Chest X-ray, AP view. Patient: 46 years old, sex F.
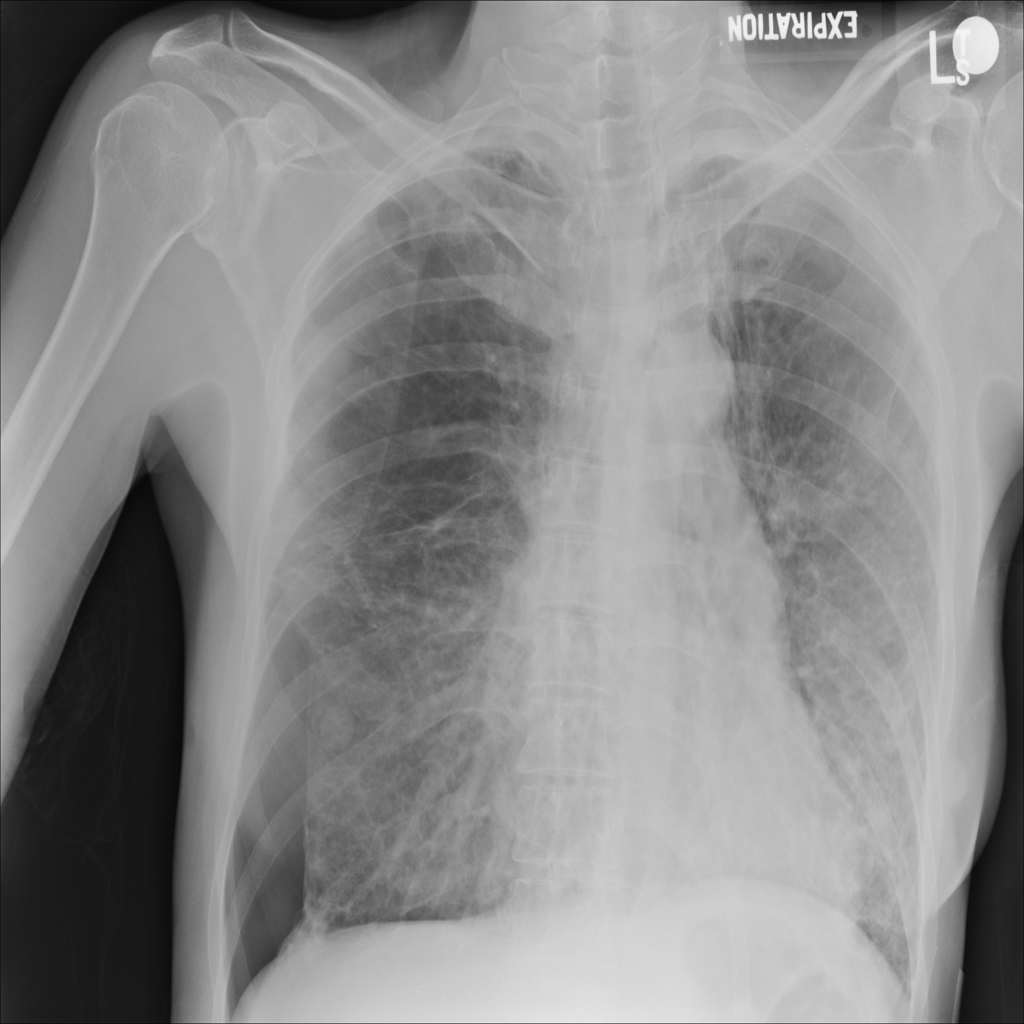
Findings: Pneumothorax